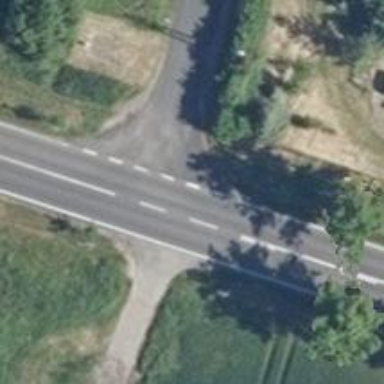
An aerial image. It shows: Tertiary road.